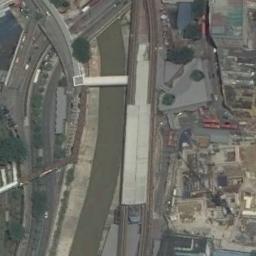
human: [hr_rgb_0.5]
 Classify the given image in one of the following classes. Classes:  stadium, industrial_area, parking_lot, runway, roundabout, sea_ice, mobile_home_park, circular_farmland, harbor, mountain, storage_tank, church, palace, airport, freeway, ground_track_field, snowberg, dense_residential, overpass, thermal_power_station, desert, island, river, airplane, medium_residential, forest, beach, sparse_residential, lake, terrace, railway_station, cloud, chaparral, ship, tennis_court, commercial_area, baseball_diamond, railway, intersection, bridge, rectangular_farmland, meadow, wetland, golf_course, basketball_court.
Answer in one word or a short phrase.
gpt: railway_station